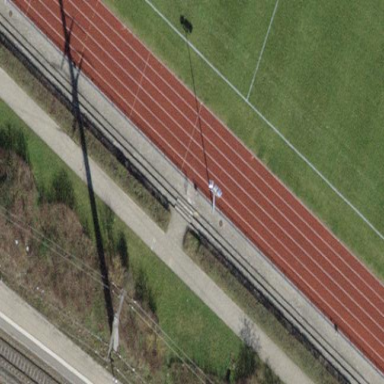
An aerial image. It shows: Concrete bleachers on leisure land.